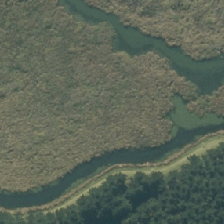
Land cover: herbaceous_freshwater_vege